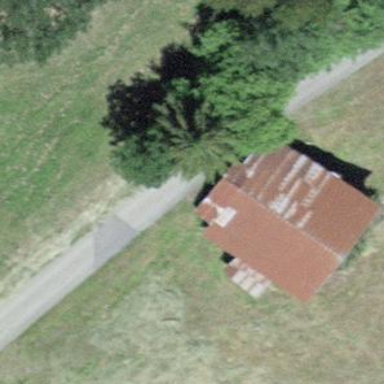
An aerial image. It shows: Rural barn.